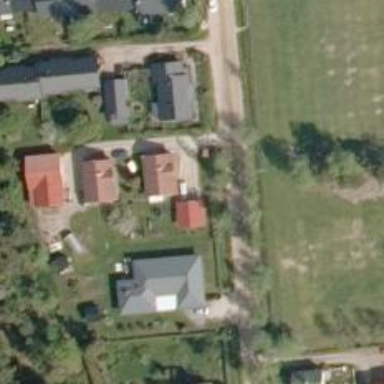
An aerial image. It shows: Driveway.